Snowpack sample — Loveland Pass, Silver Plume, Colorado, USA (12/14/25, 10:50 AM MST)
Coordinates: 39.664, -105.882
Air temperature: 36 °F
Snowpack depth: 67 cm
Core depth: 30 cm
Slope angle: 6°, slope face: 326°
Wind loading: low
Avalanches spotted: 0
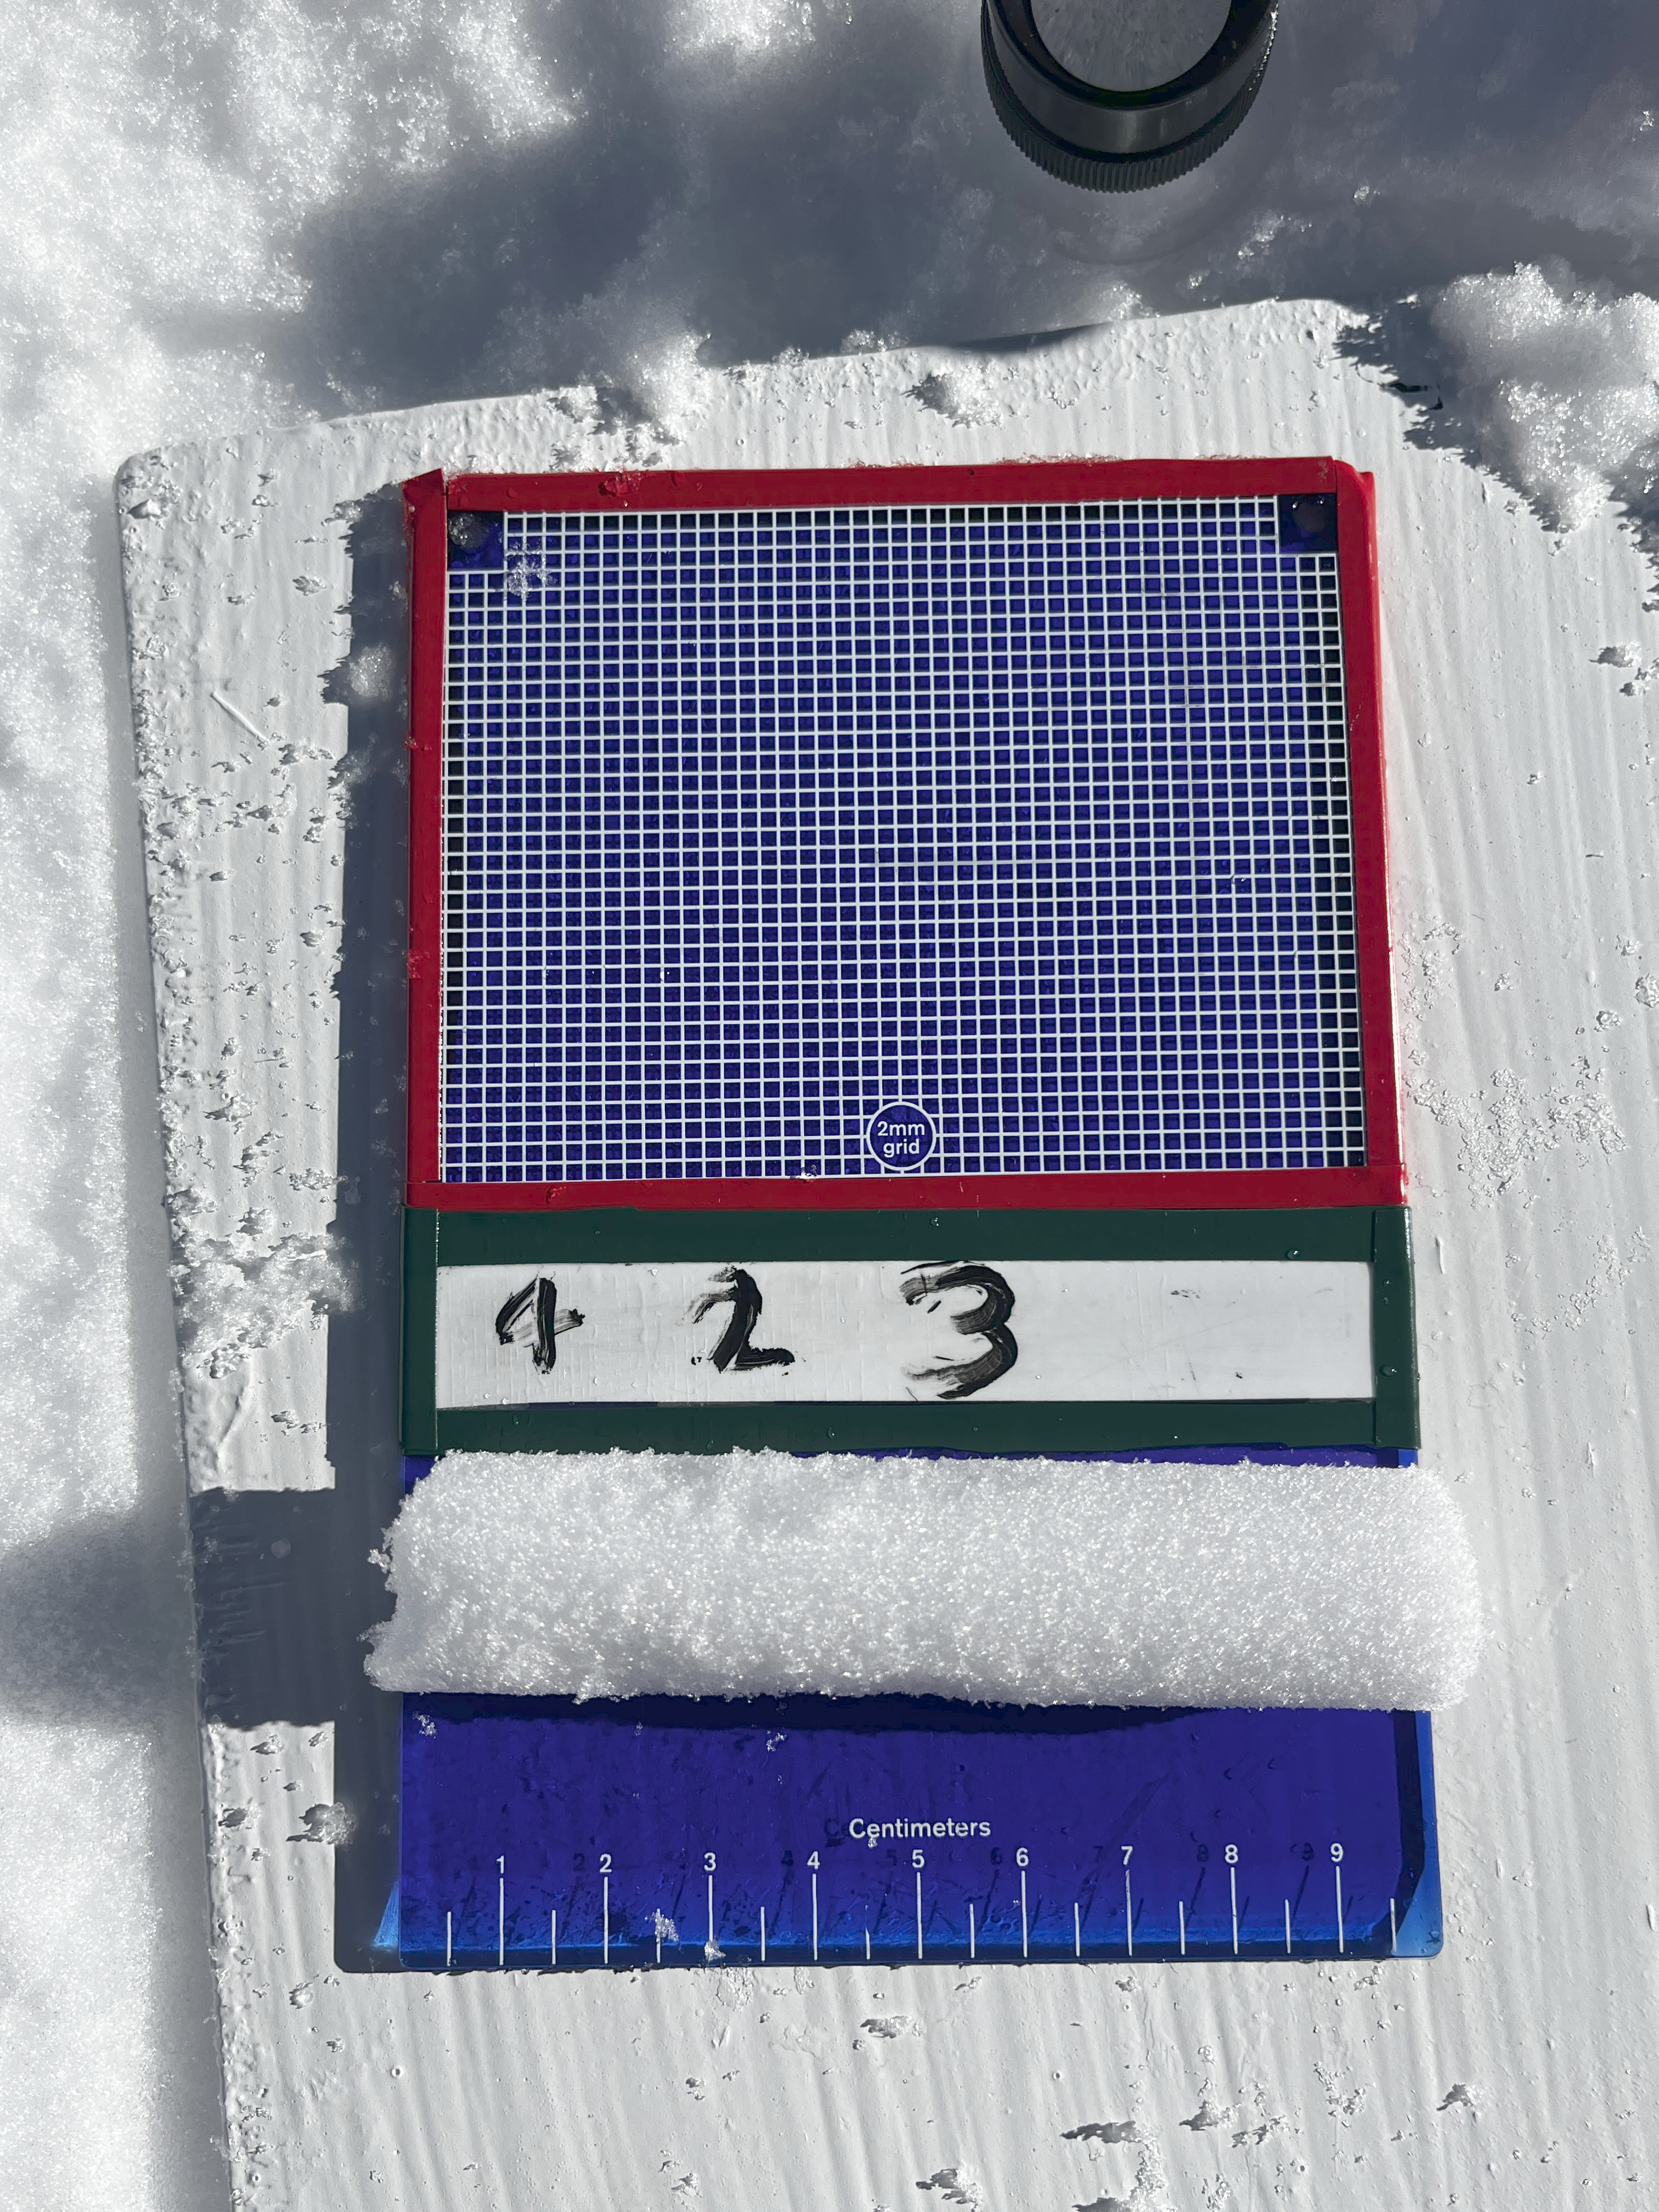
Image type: crystal_card
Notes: No avalanches spotted, very late start to the season with minimal snowpack